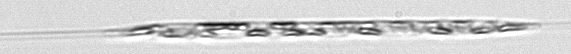
Label: Rhizosolenia